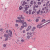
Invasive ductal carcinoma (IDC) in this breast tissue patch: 0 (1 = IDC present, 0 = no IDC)